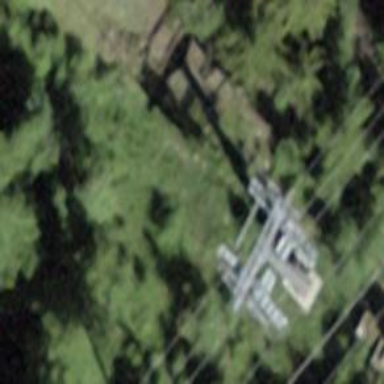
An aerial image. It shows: Pylon for aerialway.